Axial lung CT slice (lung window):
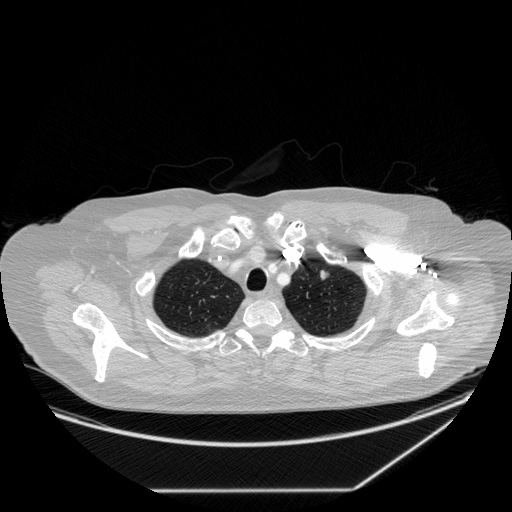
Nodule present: yes
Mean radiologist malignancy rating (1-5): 3.5